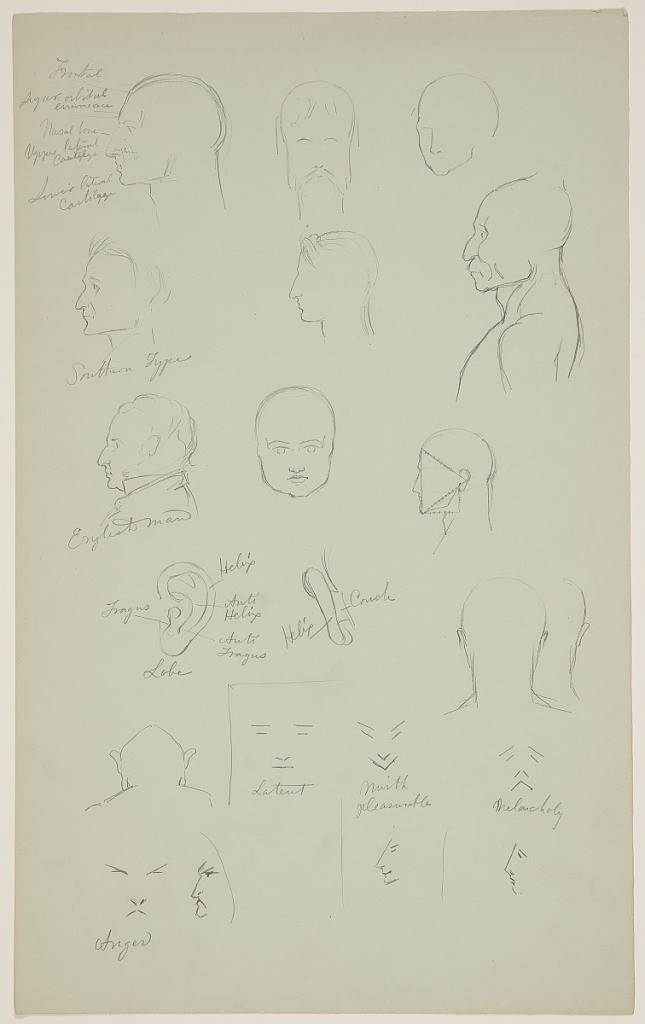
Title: Anatomical Sketches of Heads, Faces, and the Ear
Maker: Frederic Edwin Church, American, 1826–1900
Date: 1877–80
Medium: Graphite on green-gray wove paper
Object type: Drawing
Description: Figure sketches showing multiple anatomical views of heads, facial expressions, and the ear. In the upper portion, two rows of six heads are visible: in the upper row, one face is viewed in left profile, another frontally, and another obliquely. In the lower row, all three heads are presented in left profile. At center, another row of three heads is shown: at left, an adult male head in left profile, labeled "Englishman," a baby's face at center, and at right, a diagram of a head in left profile. Below these sketches, two representations of the ear are shown: one viewing the ear directly and another from behind. At right, two overlapping heads are viewed from behind. In the lower left corner, another head is viewed from behind above two simplified renderings of an angry face--one shown frontally and another in profile. At lower right, three similarly simplified facial expressions are included: one of latency or boredom, another of mirth or pleasure, and another of melancholy.